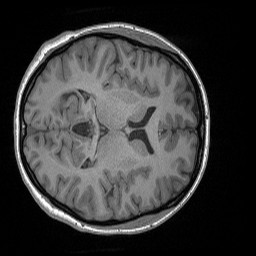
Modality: T1w
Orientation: axial
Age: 26
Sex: female
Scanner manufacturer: siemens
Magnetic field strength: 3 T
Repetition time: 1.56 s
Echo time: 0.00207 s